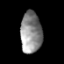
Tissue: prostate
Cell type: T cells
Senescence score: 0.7055
Nuclear area (px): 865
Mean DAPI intensity: 139.579